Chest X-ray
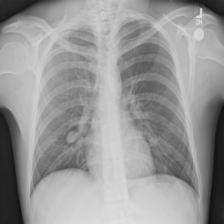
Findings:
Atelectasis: negative
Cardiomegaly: negative
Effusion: negative
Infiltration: negative
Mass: negative
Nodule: negative
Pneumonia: negative
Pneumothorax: negative
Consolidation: negative
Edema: negative
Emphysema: negative
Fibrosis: negative
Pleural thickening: negative
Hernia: negative